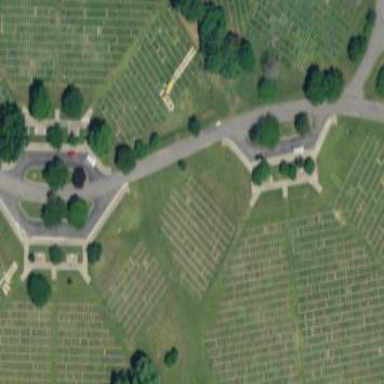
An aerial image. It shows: Section in the cemetery.